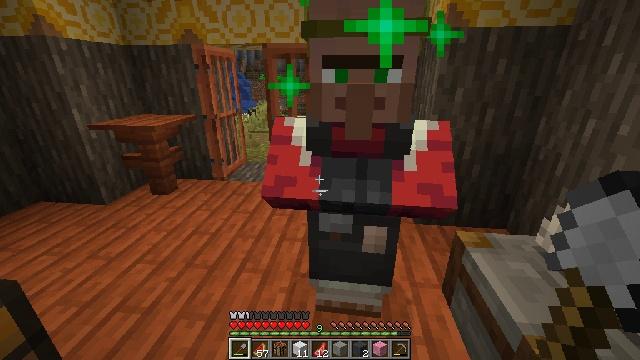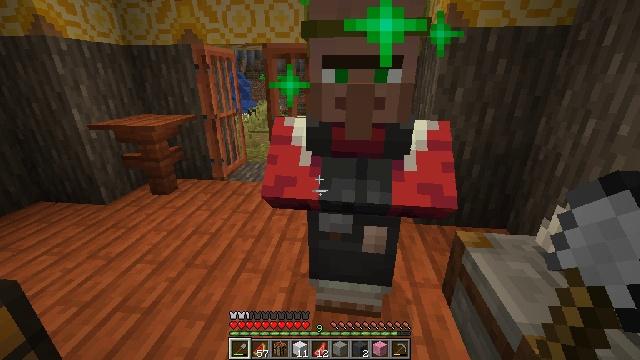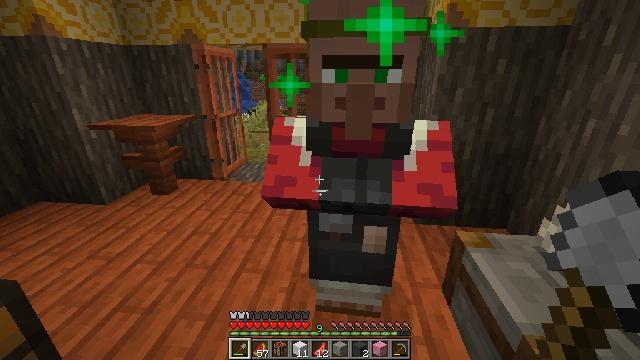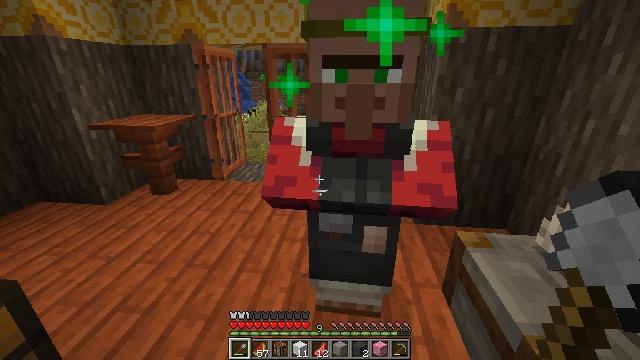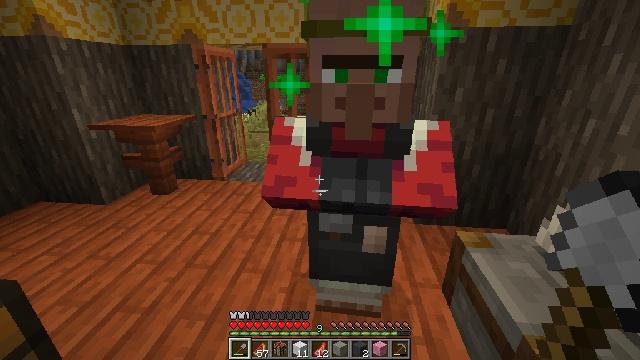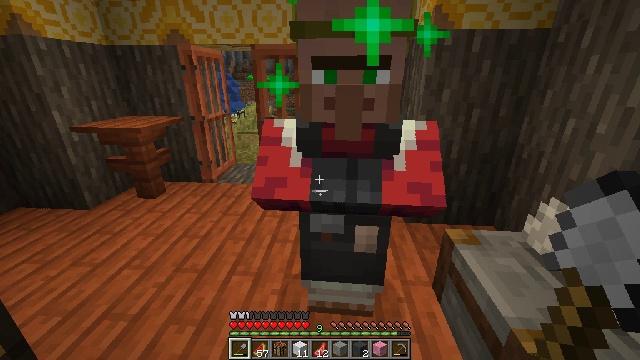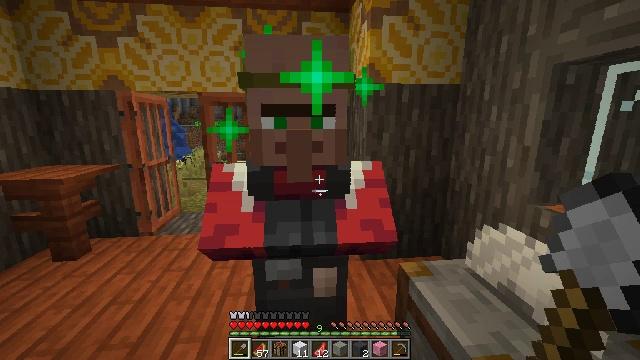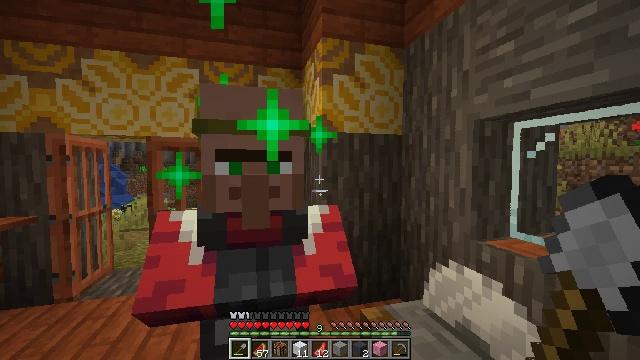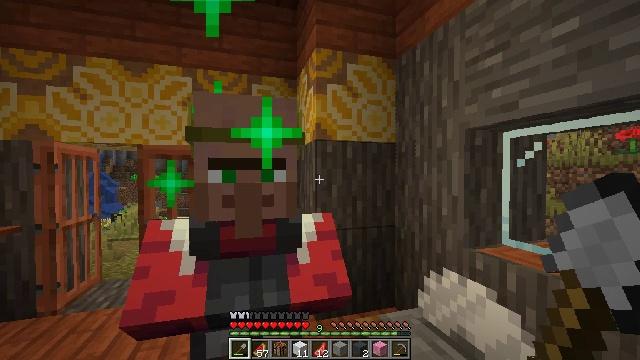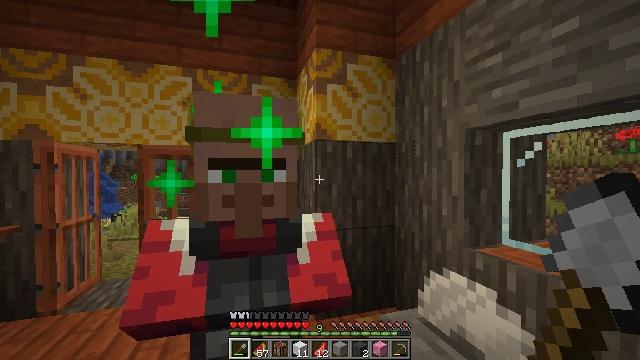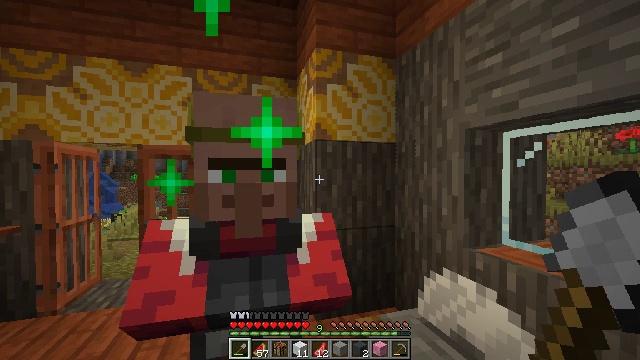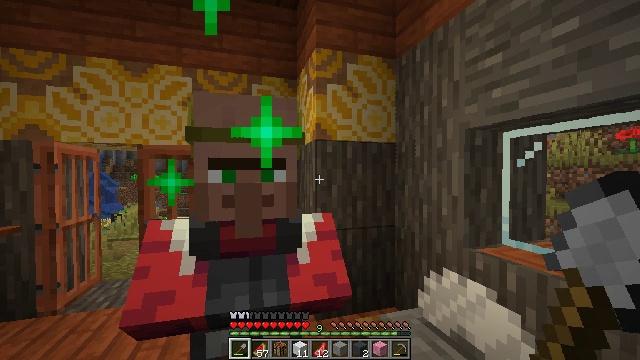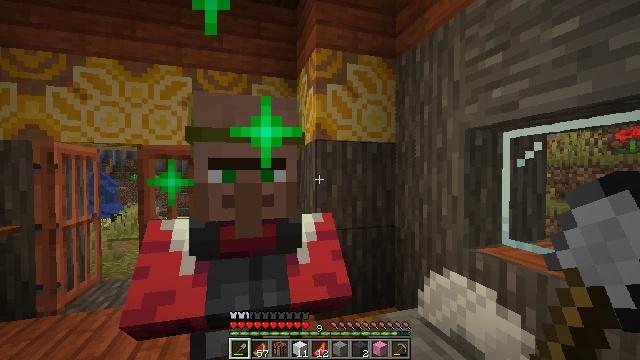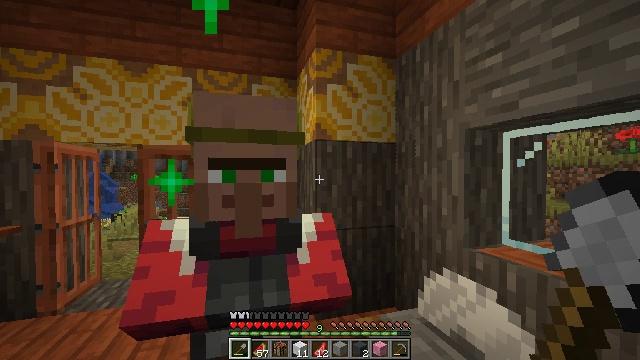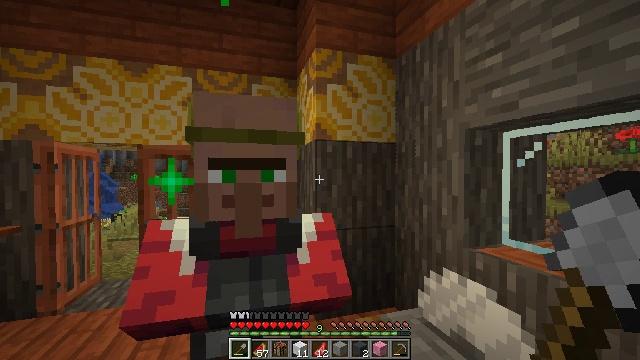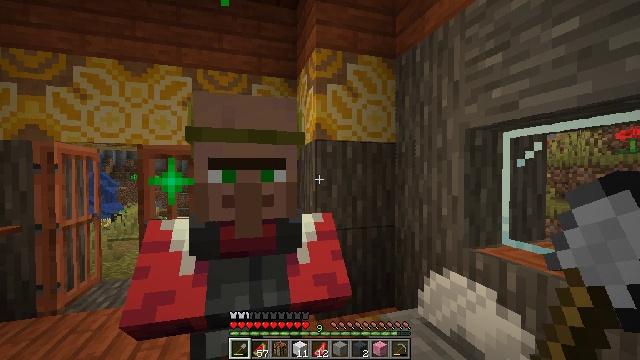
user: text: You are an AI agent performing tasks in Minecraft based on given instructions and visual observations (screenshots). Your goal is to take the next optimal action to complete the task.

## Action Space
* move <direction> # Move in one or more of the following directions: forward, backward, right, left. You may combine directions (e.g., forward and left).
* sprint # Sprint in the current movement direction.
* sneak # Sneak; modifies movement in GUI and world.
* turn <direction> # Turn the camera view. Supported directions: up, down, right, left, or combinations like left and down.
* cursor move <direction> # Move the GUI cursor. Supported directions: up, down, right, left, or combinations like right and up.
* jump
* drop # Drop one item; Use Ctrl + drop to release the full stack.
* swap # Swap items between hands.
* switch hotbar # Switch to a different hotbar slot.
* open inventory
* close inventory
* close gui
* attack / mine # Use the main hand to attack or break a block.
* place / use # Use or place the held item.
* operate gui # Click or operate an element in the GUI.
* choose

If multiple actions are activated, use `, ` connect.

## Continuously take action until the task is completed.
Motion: motion action
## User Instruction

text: Get polished granite by crafting four granite blocks.
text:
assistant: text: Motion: no_op
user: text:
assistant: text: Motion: no_op
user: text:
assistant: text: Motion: no_op
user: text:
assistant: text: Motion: no_op
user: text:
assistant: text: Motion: turn right
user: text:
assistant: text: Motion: turn right and up
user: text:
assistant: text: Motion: turn right and up
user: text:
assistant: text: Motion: turn right and up
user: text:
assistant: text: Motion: no_op
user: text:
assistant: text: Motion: no_op
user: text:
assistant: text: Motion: no_op
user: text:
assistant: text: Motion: no_op
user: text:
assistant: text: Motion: no_op
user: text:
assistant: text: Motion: no_op
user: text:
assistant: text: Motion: no_op
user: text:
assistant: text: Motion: no_op
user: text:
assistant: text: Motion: no_op
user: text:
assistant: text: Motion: no_op
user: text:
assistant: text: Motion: no_op
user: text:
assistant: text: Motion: no_op
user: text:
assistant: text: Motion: no_op
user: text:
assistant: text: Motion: no_op
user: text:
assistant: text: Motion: no_op
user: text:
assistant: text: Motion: move left
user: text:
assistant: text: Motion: move left
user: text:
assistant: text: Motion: move left
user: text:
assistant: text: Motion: move left
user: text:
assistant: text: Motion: move left
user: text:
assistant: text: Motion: move forward and move left, jump
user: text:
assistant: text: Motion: move forward and move left, jump